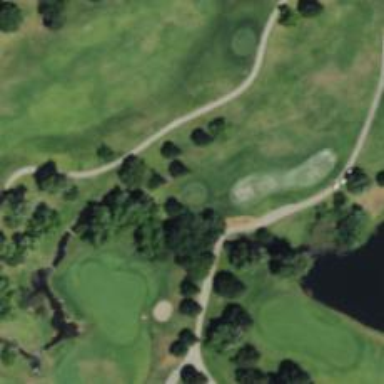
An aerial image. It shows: Golf tee.